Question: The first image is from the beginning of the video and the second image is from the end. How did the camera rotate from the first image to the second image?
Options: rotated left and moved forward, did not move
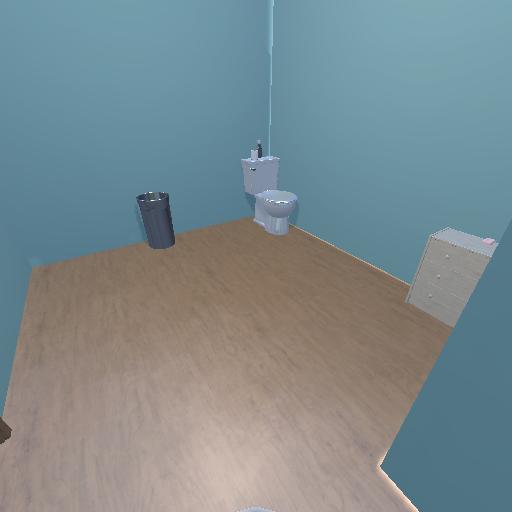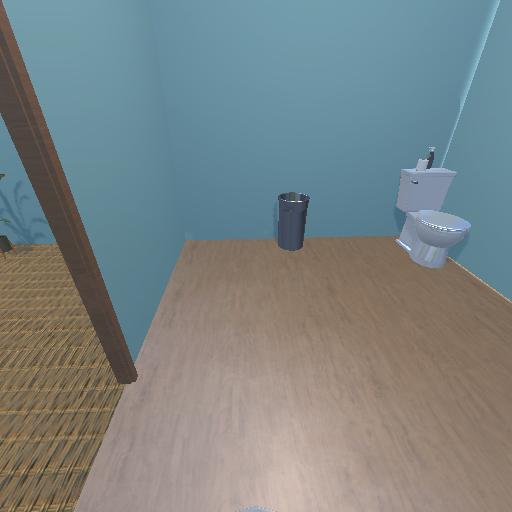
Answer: rotated left and moved forward